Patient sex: F
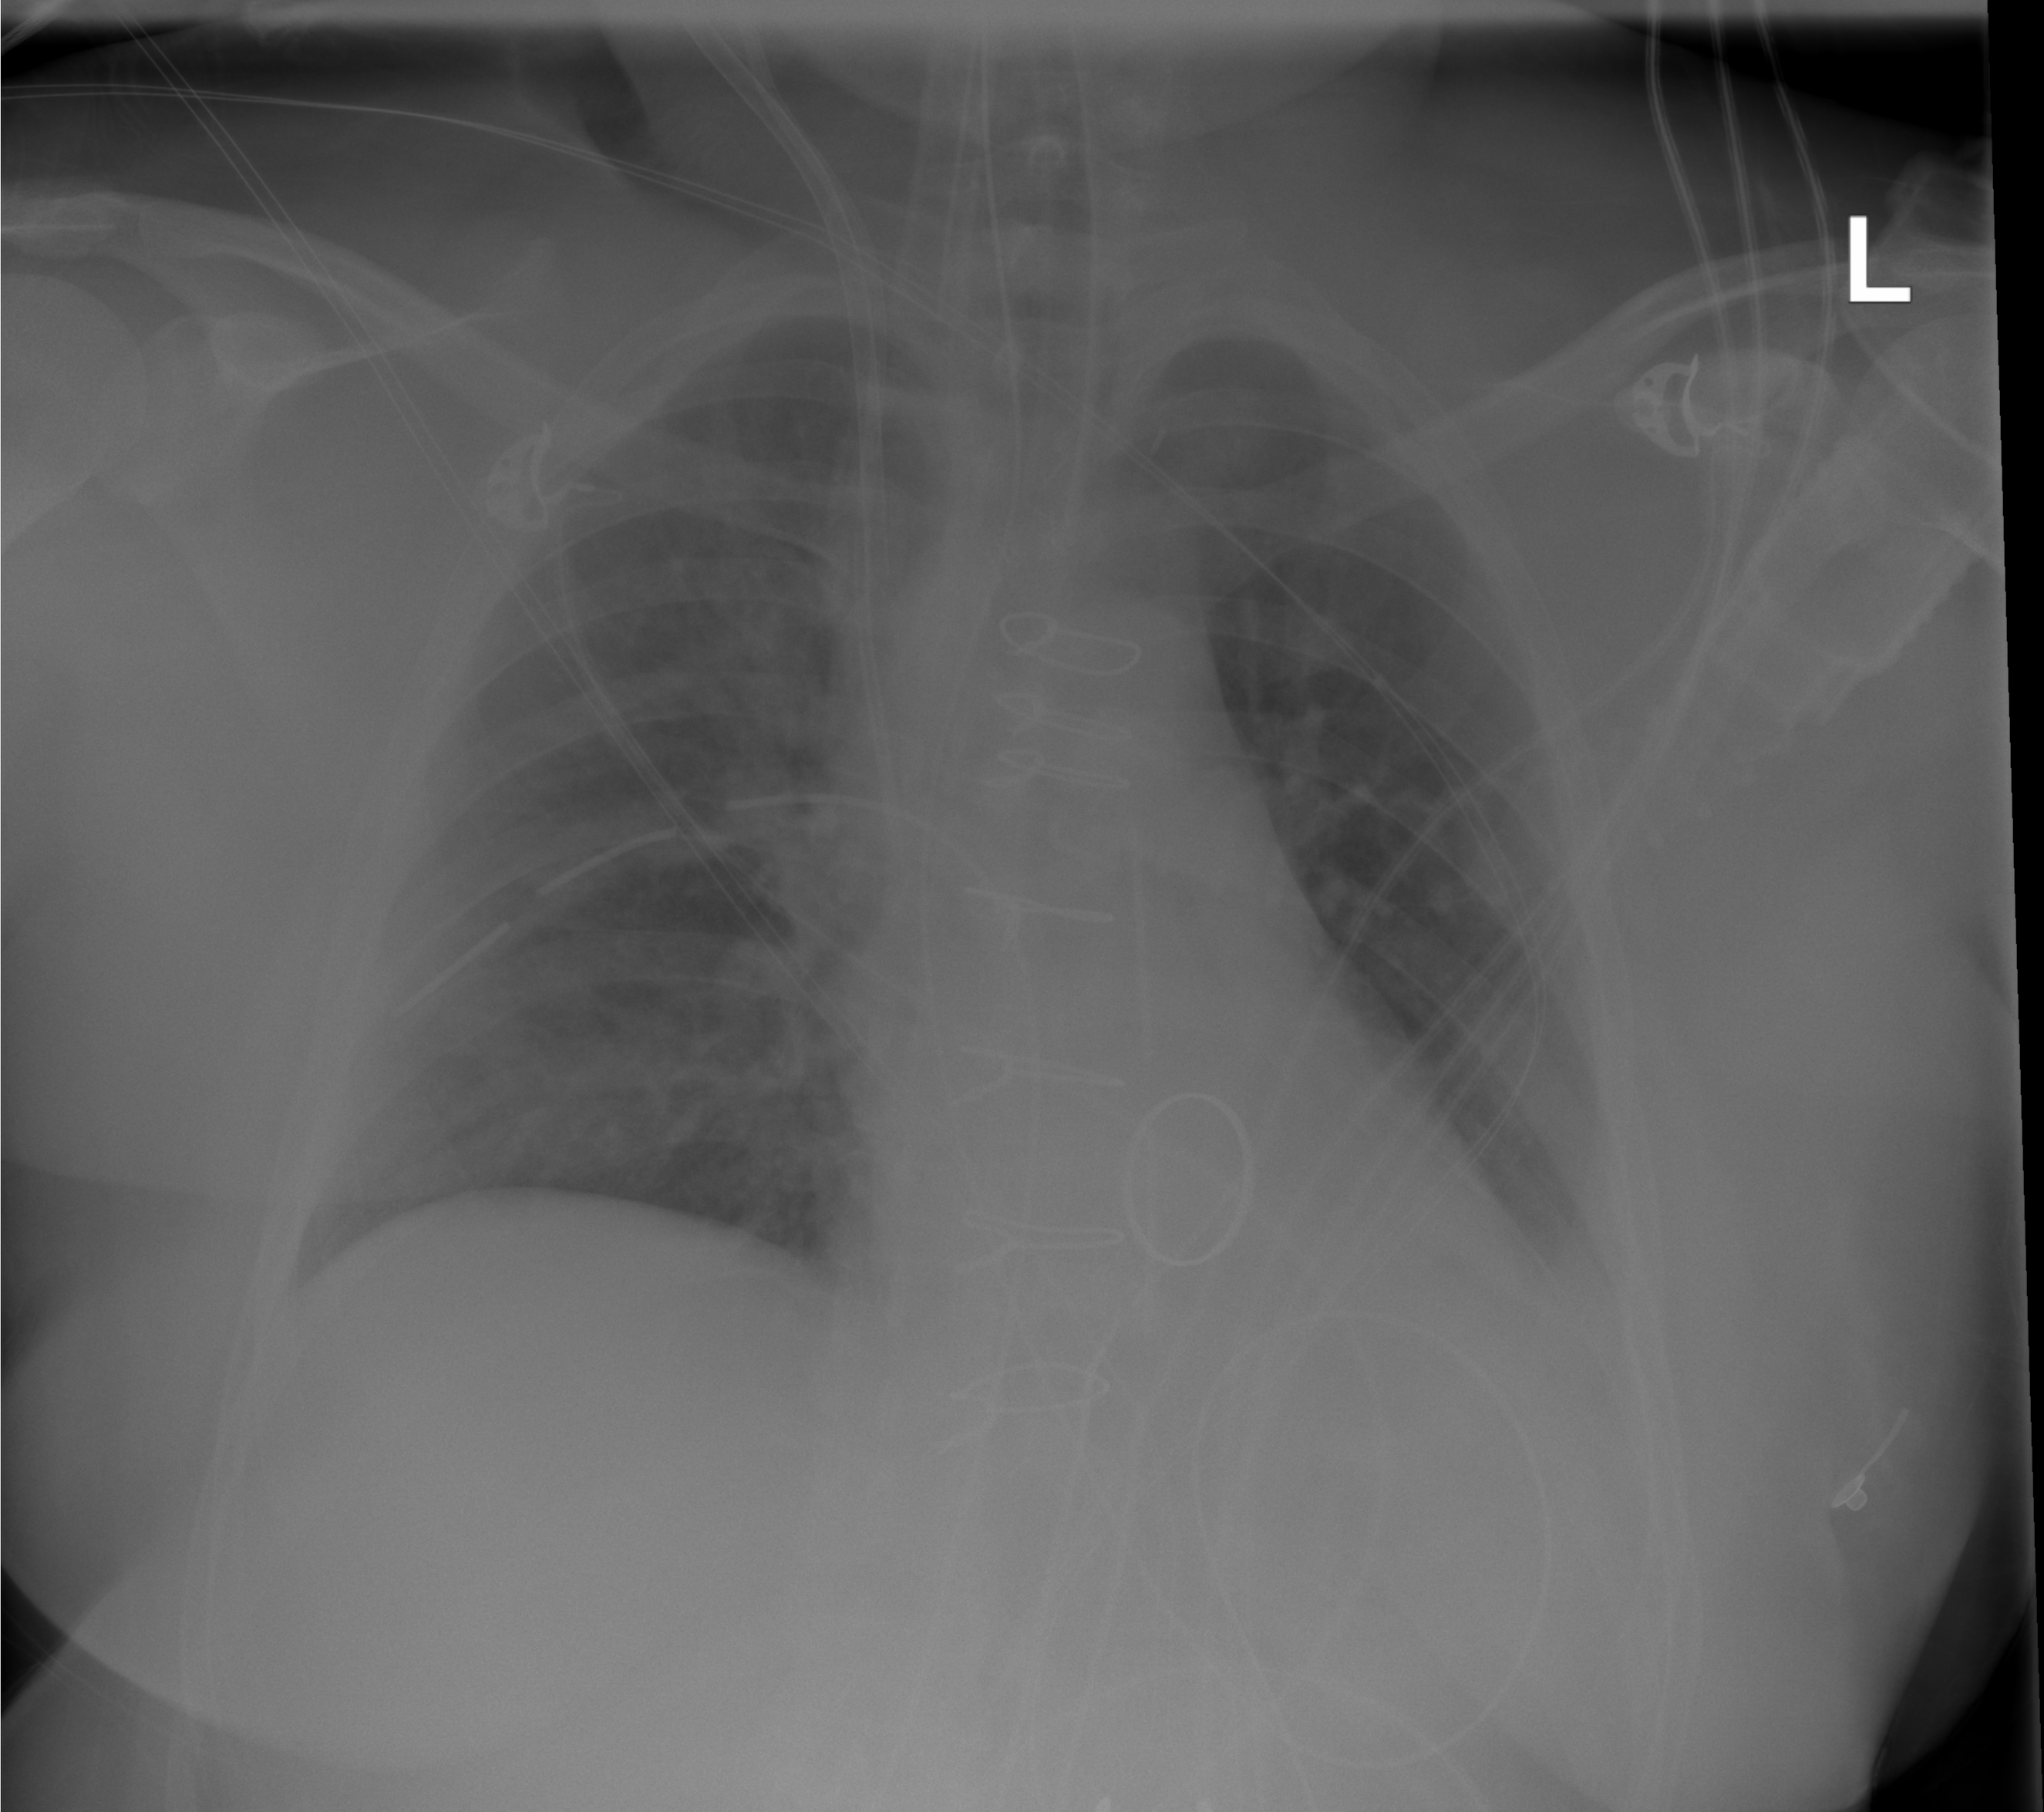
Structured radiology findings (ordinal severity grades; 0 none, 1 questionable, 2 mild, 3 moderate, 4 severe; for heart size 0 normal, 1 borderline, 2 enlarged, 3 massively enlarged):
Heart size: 0
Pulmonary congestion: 0
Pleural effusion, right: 0
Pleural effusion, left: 2
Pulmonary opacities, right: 0
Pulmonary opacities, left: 0
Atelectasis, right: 0
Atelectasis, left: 2